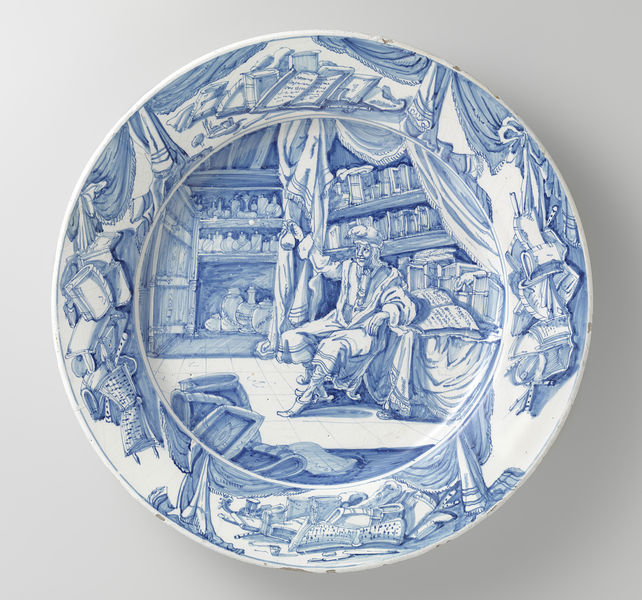
Titel: Schotel
Künstler: Willem Jansz. Verstraeten
Standort: Amsterdam
Institution: Rijksmuseum
Schlagwörter: blue, curtain, curtains, hands, hat, ornate, white, old, sitting, floor, hand, wood, man, beard, books, desk, vases, shoes, bottle, cloth, book, asian, cups, saucer, china, dish, pottery, rich, plate, round, oriental, drinking, bottles, library, porcelain, store, science, whitr, toast, flask, merchant, decorated, shelves, rich man, fragile, chemistry, chemist, alchemist, tagle, lab, laboratory, casks, rich man'